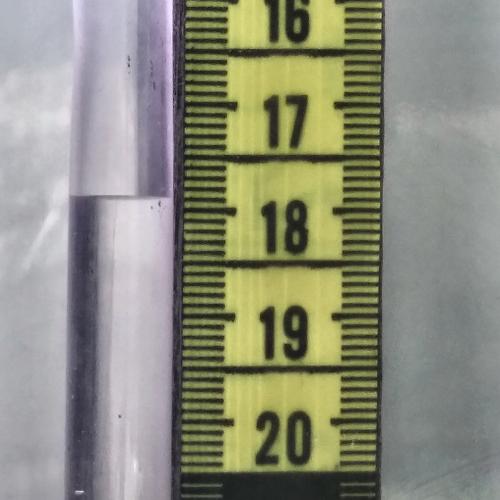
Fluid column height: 17.9 cm